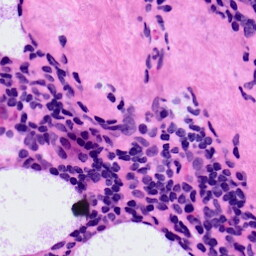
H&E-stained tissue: LymphNode